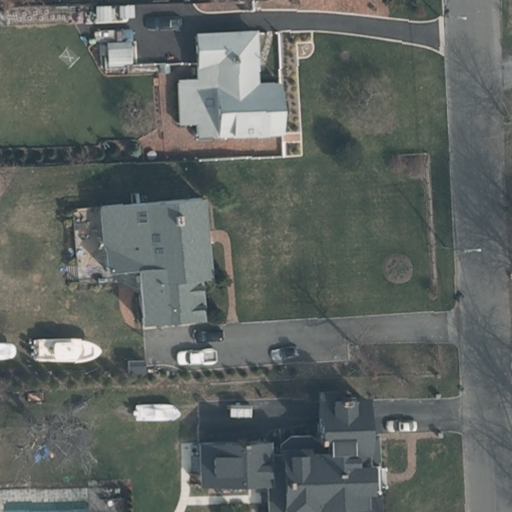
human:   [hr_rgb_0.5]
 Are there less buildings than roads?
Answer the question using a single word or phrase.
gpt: no

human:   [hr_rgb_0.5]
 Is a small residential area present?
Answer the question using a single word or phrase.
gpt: no

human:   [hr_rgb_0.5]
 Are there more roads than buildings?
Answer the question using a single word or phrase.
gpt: no

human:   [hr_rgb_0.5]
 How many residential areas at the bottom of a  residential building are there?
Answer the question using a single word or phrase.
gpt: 1

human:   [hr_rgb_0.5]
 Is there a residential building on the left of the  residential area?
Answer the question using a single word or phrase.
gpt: yes

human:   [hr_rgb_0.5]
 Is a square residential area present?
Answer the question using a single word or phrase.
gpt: no

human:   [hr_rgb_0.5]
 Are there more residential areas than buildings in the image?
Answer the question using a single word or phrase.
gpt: no

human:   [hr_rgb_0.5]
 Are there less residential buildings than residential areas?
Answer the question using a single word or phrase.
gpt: no

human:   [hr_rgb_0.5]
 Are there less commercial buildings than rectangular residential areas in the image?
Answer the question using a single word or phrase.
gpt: yes

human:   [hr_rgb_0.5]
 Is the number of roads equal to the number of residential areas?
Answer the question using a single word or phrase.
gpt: no

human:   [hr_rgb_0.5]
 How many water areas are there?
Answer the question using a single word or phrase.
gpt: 0

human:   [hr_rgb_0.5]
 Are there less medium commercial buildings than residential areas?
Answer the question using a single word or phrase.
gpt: yes

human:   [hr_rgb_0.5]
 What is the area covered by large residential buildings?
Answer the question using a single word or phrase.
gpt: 568m2

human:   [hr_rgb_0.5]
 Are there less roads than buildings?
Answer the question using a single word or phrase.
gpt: yes

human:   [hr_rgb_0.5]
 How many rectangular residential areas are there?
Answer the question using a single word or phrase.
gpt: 1

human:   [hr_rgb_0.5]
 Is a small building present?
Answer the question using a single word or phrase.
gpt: yes

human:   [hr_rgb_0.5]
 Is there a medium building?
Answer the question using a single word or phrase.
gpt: yes

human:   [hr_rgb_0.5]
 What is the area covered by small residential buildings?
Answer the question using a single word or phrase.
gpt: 85m2

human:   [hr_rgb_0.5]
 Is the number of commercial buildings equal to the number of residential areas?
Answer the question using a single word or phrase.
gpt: no

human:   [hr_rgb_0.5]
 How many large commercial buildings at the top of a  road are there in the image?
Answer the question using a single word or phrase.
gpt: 0

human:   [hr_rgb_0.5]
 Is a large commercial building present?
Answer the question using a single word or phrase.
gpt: no

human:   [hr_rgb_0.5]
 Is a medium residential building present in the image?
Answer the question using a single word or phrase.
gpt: yes

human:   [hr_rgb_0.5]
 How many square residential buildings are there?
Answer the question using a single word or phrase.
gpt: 0

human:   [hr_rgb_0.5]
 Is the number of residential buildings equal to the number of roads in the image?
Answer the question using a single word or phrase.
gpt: no

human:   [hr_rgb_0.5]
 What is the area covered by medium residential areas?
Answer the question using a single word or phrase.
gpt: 0m2

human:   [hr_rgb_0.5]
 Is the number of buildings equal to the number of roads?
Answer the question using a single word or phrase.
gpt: no

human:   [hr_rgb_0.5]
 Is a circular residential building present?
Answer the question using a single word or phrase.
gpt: no

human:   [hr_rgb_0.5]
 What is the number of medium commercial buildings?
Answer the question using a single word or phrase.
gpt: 0

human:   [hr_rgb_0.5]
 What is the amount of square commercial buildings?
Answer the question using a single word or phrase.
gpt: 0

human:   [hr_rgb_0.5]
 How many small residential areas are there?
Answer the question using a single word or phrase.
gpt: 0

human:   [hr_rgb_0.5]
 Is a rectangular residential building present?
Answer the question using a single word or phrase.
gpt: yes

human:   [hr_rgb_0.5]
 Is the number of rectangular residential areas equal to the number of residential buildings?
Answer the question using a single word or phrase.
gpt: no

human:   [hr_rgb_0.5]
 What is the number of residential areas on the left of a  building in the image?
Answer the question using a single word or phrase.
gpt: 0

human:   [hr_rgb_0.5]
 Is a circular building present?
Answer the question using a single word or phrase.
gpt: no

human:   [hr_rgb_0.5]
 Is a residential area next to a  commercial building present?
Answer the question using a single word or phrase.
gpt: no

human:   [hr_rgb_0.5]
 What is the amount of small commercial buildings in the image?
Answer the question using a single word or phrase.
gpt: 0